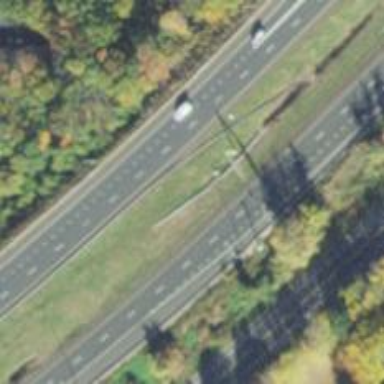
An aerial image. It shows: Motorway.